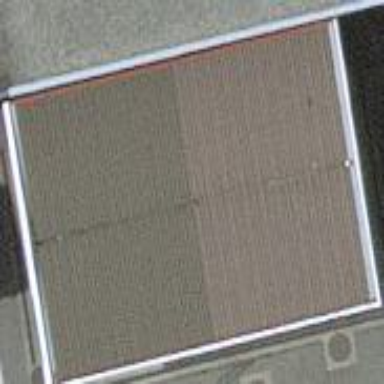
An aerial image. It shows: View of roof of building.